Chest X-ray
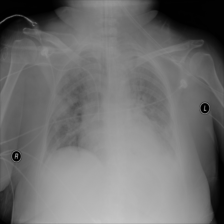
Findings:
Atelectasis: negative
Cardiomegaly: negative
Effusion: negative
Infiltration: positive
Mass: negative
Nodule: negative
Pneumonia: negative
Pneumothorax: negative
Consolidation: negative
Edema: negative
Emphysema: negative
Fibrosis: negative
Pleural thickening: negative
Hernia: negative